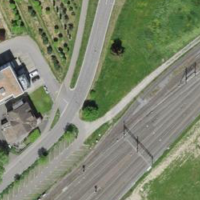
EUNIS habitat code: 57
Species observed at this site:
Cerastium glomeratum
Poa annua
Arabidopsis thaliana
Sedum acre
Lamium purpureum